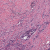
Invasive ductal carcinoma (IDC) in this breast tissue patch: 0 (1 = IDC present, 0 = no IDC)